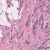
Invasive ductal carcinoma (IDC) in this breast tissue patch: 1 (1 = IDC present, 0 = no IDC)